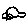
Label: car